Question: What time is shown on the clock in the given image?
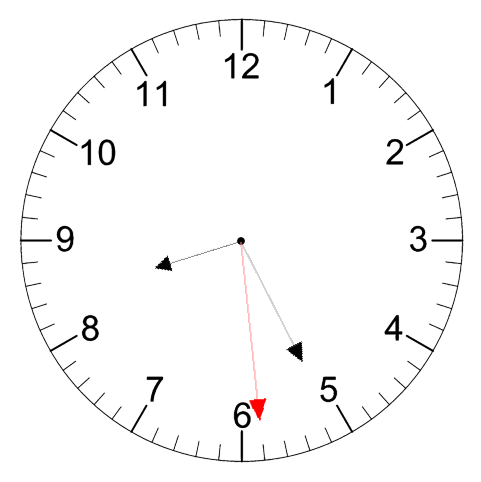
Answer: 08:25:29